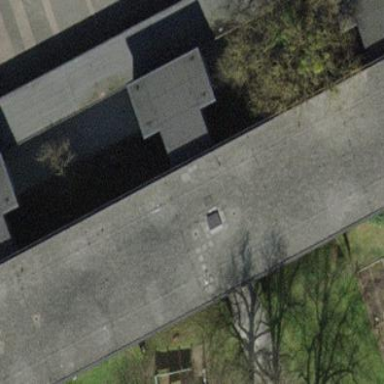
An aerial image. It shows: Building with flat roof.